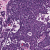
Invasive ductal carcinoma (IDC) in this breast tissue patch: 1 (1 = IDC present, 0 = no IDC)